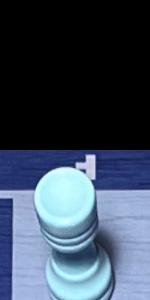
Label: Rook_White